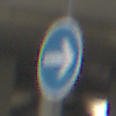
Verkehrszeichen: VorgeschriebeneFahrtrichtungHierRechts
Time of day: Midday
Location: Roofed (Urban)
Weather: Overcast
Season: NotSpecified
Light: Artificial